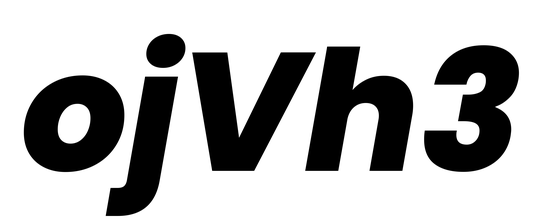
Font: Poppins-ExtraBoldItalic